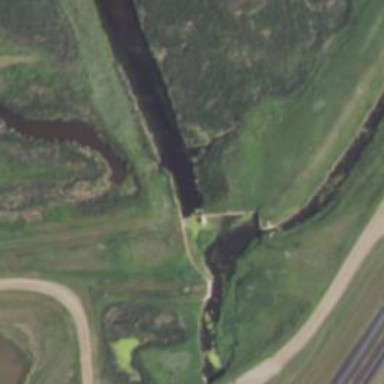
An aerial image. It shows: Dam across waterway.